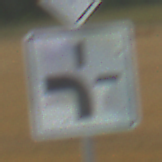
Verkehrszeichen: VerlaufVorfahrtsstrasse1
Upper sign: Vorfahrtsstrasse
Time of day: SunriseSunset
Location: Outdoor (RoadRail)
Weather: PartlyCloudy
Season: NotSpecified
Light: Natural